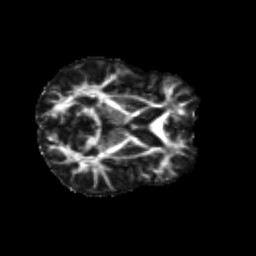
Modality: FA
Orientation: axial
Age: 9
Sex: female
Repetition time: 9.512 s
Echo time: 0.089 s